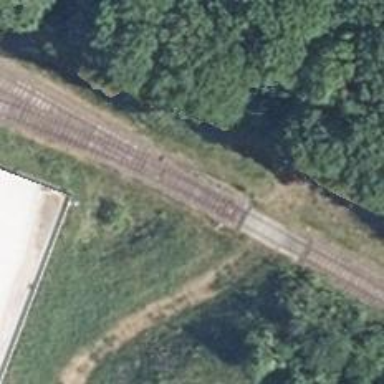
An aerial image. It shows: Railway switch.